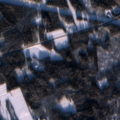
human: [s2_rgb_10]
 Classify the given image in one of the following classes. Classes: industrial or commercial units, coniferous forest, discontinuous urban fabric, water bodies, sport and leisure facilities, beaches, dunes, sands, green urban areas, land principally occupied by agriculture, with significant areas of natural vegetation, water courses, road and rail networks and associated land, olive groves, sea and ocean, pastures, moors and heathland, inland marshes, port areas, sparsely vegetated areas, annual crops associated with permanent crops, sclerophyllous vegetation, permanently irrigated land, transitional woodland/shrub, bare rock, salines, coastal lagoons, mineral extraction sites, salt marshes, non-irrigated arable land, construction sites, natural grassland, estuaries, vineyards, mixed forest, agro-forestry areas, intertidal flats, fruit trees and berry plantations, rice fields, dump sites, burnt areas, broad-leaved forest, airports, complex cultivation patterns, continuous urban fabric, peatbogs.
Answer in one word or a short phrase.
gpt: coniferous forest, mixed forest, transitional woodland/shrub